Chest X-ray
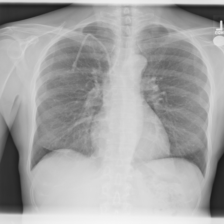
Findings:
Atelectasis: negative
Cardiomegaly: negative
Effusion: negative
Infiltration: negative
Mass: negative
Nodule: negative
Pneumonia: negative
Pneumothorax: negative
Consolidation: negative
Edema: negative
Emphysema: negative
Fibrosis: negative
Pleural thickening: negative
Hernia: negative